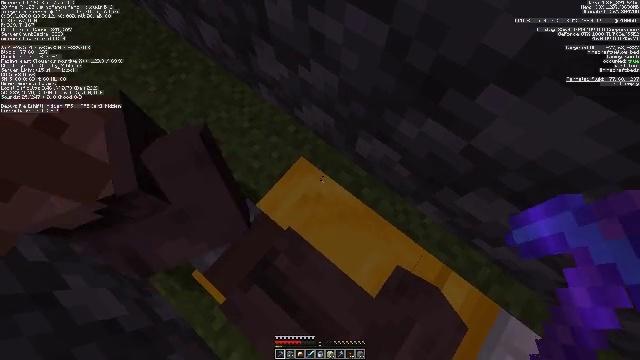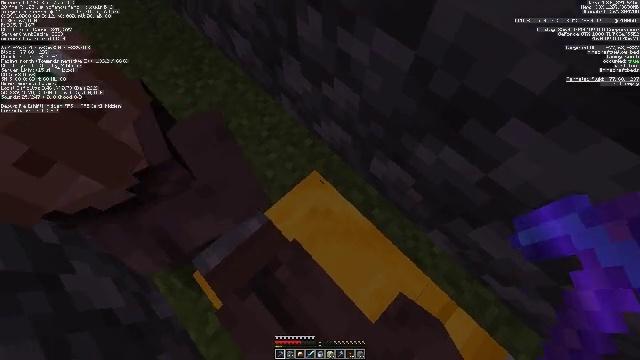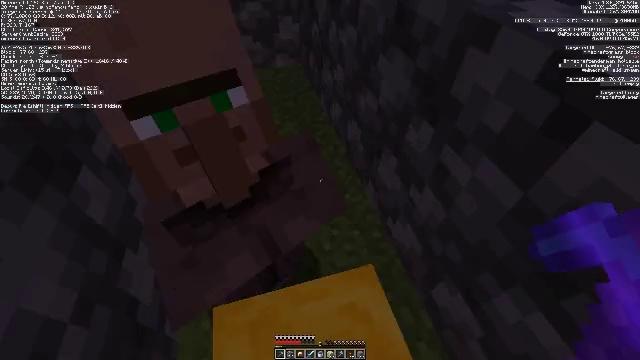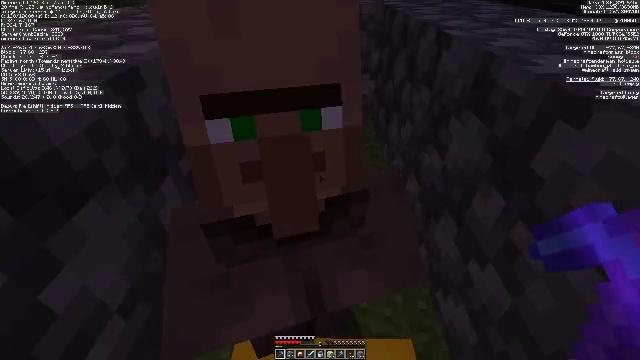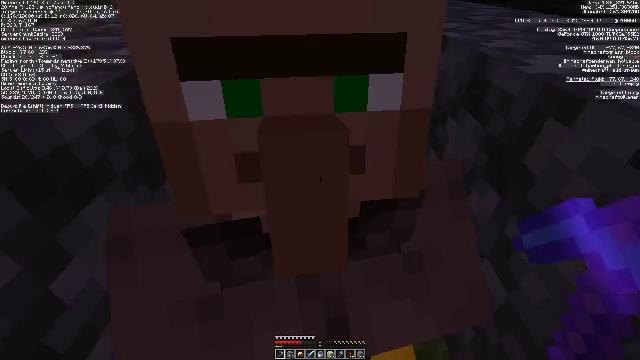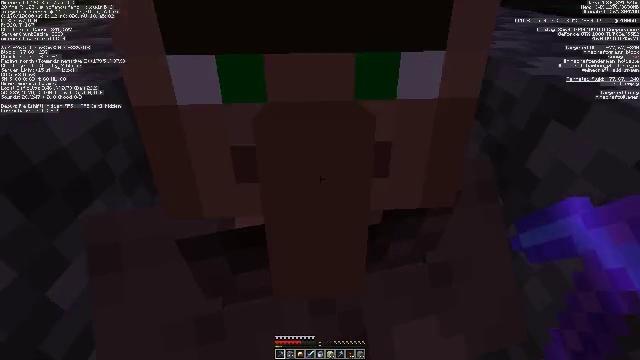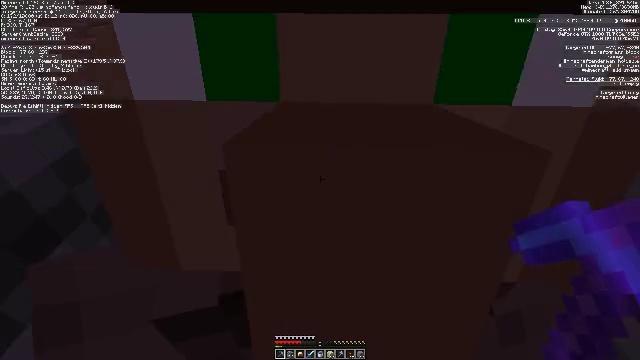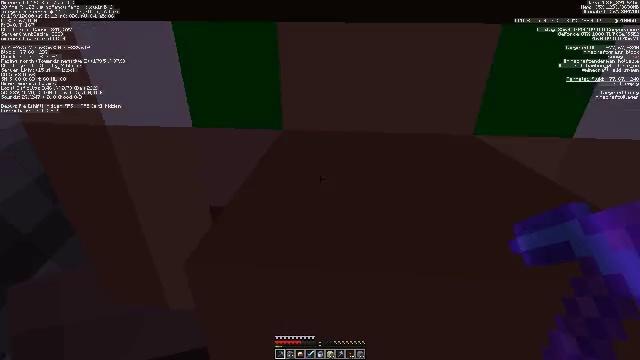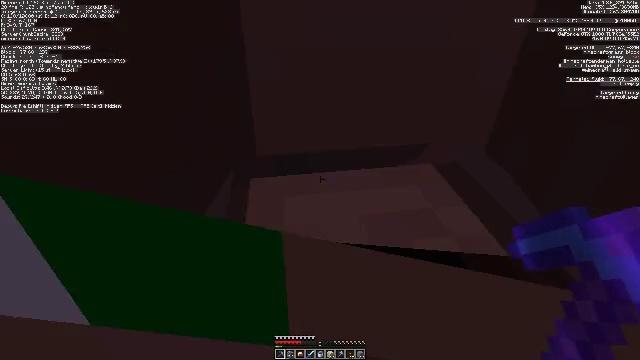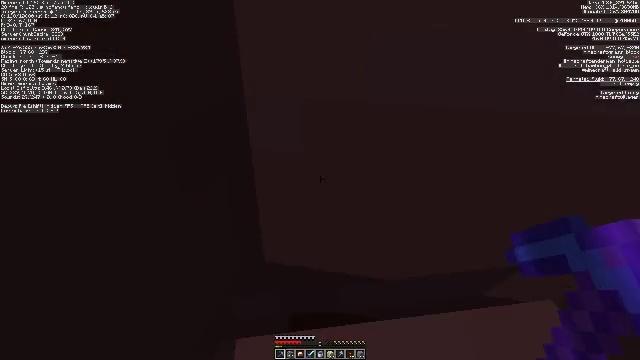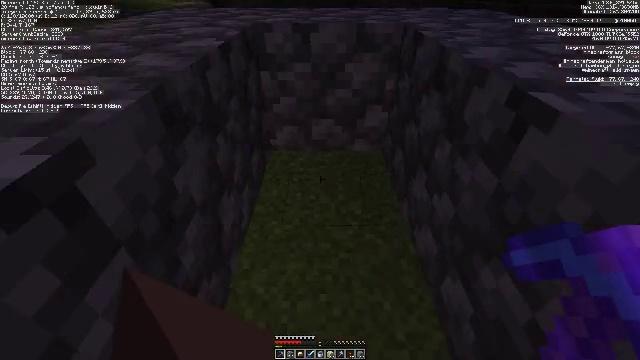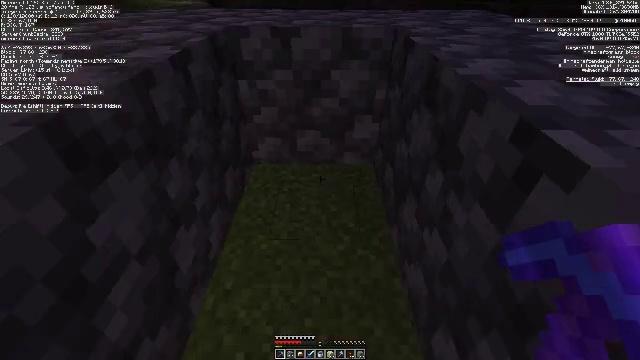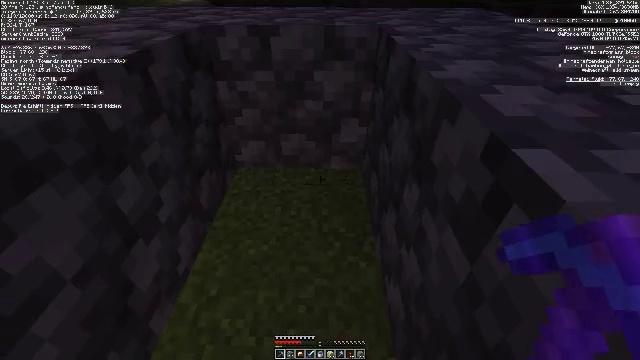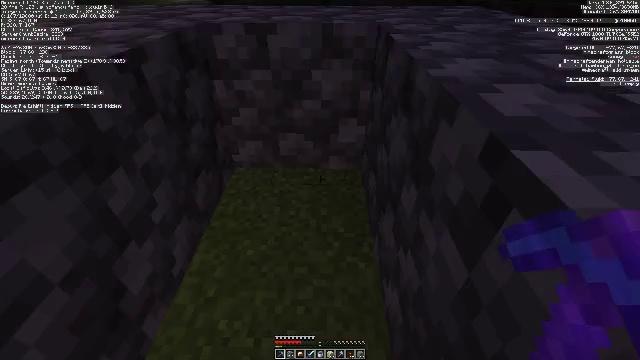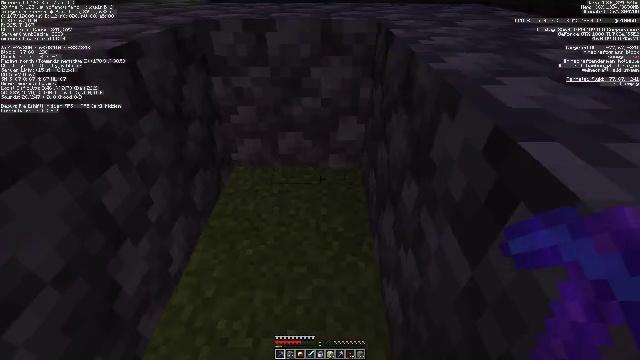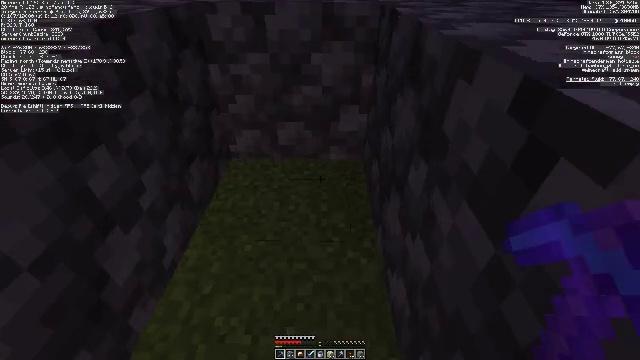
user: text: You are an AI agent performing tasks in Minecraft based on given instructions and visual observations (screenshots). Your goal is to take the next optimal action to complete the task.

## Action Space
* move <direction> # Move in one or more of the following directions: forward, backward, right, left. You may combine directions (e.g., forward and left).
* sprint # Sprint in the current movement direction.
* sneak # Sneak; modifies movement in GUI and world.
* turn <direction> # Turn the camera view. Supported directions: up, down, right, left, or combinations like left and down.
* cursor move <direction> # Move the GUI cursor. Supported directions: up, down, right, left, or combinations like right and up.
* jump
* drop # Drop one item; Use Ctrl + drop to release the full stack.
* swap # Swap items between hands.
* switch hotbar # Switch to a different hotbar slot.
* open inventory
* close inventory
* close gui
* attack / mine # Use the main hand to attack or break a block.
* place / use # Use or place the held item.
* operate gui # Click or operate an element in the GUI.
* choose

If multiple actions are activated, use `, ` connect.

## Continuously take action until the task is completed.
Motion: motion action
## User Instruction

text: Remove the yellow bed.
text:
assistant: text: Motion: turn left and up
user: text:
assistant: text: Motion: turn left and up
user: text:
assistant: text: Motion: turn left and up
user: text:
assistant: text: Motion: no_op
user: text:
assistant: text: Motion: move forward
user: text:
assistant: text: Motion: move forward
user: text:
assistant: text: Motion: move forward
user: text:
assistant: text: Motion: move forward
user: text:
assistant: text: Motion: move forward
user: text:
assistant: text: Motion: move forward and move right
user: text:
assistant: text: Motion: move right
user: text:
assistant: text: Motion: no_op
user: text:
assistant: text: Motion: no_op
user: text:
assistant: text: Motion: no_op
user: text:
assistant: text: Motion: no_op
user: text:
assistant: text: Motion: turn right
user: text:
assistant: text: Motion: turn right and down
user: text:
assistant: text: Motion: turn right and down
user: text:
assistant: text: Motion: turn right and down
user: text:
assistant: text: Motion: turn right
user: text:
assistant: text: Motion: turn right
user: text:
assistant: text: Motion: turn right and up
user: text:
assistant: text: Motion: turn right and up
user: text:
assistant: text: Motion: turn right
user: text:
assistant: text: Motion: no_op
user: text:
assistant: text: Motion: turn down
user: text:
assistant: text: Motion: turn left and down
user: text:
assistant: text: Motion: turn left and down
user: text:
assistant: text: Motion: turn left and down
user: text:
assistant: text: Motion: turn down